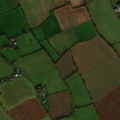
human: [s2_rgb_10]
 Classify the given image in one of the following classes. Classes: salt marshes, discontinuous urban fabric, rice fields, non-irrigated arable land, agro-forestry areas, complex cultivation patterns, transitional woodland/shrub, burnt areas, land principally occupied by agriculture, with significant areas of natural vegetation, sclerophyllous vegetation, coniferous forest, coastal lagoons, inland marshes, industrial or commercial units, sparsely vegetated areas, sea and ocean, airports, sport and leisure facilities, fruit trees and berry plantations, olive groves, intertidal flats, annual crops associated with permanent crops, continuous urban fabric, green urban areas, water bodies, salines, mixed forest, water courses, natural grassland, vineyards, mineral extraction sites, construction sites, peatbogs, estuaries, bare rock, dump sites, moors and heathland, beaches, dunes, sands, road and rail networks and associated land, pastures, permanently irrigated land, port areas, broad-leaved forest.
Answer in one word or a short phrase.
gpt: non-irrigated arable land, pastures